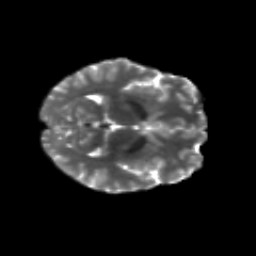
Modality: T2w
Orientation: axial
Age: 25
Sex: female
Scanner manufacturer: siemens
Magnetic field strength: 3 T
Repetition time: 8.8 s
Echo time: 0.085 s